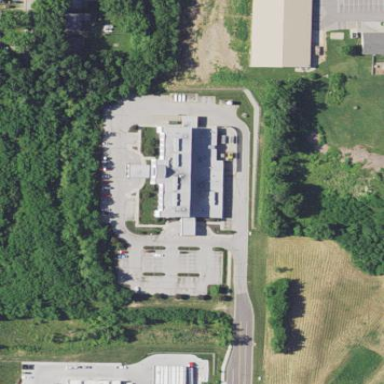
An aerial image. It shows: Hospital building.